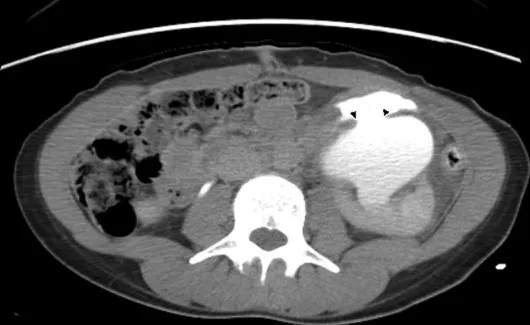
(B) Delayed phase of CT urogram; axial image of left kidney showing persistence of pelvic defect (arrow heads) with contrast extravasation, but marked interval decrease in urinoma after percutaneous nephrostomy tube placement.
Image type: radiology (ct)